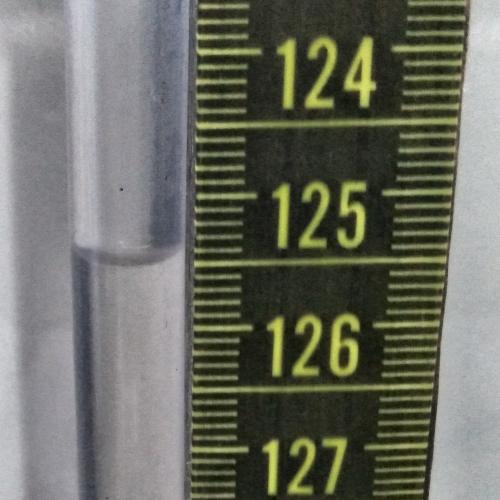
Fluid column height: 125.5 cm